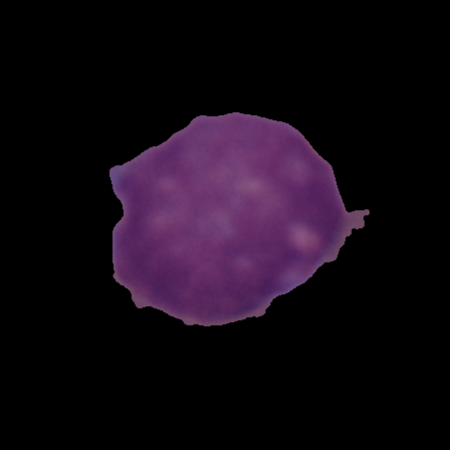
Label: cancer